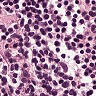
Metastatic tissue present: no